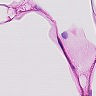
Metastatic tissue present: no